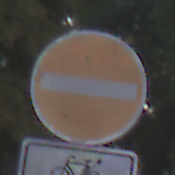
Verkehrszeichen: VerbotDerEinfahrt
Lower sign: EinspurigeFahrzeugeFrei6
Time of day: SunriseSunset
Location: Outdoor (Urban)
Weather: Clear
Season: NotSpecified
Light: Natural